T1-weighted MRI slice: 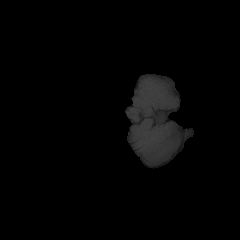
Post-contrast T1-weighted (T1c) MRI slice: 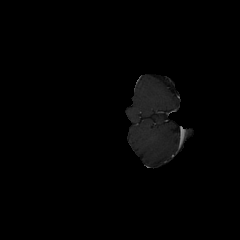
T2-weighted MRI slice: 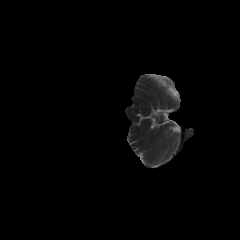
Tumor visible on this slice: no